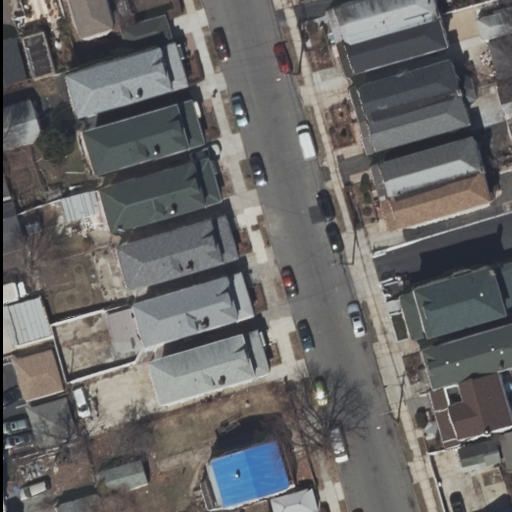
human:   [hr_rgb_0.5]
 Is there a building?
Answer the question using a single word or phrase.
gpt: yes

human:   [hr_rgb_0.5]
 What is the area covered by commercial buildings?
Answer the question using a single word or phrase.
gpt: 0m2

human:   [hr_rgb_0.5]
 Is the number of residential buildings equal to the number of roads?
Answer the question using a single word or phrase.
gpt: no

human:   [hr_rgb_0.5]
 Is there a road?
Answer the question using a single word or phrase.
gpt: yes

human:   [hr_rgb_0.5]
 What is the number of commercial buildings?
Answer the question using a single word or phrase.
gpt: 0

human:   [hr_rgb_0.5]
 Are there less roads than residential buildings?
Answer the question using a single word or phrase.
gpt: yes

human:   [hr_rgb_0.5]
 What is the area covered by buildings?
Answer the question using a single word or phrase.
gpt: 3424m2

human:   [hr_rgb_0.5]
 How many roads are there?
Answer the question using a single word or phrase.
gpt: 1

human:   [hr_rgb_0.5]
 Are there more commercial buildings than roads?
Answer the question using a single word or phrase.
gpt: no

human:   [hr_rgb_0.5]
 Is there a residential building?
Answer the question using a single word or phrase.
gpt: yes

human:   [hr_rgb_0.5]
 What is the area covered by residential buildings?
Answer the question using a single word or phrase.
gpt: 3424m2

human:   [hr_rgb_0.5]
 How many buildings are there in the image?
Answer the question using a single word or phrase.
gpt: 39

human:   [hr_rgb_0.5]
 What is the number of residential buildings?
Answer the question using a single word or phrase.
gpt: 39

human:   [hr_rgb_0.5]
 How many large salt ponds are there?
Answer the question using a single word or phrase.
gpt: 0

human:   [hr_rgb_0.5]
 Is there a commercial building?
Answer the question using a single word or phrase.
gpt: no

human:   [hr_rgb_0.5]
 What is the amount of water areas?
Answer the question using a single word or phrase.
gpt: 0

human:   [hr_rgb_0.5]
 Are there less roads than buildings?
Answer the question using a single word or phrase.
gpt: yes

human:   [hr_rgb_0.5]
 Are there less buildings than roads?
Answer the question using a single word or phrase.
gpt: no

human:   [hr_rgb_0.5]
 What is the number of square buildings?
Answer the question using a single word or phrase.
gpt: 0

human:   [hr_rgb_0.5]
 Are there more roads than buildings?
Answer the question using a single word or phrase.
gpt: no

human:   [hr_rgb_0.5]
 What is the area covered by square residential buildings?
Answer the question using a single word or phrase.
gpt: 0m2

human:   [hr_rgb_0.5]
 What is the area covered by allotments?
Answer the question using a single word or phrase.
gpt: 0m2

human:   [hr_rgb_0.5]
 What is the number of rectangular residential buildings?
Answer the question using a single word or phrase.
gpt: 37

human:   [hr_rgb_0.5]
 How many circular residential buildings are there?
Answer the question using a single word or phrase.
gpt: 0

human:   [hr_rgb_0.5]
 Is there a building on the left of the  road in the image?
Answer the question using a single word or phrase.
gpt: yes

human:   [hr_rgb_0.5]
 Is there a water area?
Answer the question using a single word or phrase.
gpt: no

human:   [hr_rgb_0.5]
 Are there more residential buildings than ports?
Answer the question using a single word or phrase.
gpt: yes

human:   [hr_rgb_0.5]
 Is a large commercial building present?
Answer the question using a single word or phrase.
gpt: no

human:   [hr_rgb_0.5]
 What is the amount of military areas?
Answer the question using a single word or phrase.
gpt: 0

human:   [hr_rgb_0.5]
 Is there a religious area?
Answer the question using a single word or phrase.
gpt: no

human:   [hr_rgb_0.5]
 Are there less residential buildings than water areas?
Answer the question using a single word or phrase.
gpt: no

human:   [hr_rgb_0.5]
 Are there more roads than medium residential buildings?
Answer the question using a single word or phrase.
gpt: no

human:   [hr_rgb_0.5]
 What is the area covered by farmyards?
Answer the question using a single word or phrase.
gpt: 0m2

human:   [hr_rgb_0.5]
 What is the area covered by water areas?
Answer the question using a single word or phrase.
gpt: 0m2

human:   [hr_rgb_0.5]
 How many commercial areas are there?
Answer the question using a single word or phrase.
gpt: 0

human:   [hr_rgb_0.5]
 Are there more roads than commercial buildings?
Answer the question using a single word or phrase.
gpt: yes

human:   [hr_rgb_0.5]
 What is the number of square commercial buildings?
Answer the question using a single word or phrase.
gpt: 0

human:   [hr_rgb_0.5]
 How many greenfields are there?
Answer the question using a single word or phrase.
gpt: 0

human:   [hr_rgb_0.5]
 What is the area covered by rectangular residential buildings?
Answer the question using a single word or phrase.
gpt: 3054m2

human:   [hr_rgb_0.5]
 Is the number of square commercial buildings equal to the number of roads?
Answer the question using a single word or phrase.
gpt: no

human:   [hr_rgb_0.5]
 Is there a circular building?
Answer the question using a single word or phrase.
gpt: no

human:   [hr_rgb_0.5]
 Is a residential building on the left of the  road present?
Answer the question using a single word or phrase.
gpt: yes

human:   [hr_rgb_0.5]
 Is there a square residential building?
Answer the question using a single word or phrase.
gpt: no

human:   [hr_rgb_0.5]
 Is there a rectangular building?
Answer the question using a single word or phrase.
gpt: yes

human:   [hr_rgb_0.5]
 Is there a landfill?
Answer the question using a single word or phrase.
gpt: no

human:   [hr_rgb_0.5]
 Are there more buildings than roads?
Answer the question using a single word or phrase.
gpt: yes

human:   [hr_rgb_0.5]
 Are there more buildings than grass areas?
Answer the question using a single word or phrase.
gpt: yes

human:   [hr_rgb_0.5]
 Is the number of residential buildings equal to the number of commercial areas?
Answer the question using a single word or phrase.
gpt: no

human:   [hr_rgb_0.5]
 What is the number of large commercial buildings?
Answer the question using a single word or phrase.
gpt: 0

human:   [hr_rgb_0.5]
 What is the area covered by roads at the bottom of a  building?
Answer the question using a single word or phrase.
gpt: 0m2

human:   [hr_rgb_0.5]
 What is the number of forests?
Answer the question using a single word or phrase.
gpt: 0

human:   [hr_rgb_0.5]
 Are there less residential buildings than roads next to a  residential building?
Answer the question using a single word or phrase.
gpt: no

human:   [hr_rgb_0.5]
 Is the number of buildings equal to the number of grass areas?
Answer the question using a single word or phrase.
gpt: no

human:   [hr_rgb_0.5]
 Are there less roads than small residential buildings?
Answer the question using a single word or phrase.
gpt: yes

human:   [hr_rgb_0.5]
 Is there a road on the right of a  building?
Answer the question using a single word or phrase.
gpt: yes

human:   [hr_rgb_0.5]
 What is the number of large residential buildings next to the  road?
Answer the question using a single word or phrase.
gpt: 0

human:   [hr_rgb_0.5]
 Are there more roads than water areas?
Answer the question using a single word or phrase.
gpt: yes

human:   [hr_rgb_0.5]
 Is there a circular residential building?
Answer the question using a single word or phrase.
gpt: no

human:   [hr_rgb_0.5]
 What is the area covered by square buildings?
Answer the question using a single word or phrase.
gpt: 0m2

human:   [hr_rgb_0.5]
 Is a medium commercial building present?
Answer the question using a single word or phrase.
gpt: no

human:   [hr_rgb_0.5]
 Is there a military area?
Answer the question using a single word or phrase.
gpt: no

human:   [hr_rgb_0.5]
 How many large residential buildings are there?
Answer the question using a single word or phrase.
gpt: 0

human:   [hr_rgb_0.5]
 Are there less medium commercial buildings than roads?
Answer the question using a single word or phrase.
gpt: yes

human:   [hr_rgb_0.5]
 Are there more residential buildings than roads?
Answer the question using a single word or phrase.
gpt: yes